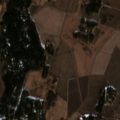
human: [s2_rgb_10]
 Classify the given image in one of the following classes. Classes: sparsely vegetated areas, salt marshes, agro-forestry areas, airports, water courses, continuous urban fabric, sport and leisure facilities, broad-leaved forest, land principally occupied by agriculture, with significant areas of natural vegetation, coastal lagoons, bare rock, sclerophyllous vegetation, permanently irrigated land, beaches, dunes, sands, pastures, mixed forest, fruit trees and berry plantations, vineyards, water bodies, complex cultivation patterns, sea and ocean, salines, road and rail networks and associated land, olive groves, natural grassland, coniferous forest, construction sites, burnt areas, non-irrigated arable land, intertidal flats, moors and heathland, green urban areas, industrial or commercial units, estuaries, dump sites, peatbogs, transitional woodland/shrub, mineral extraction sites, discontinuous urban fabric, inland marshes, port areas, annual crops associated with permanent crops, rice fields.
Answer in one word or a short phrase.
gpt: non-irrigated arable land, land principally occupied by agriculture, with significant areas of natural vegetation, coniferous forest, mixed forest